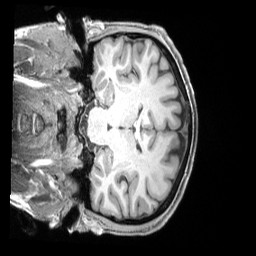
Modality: T1w
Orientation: coronal
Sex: male
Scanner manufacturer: siemens
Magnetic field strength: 3 T
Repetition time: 2.4 s
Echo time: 0.00222 s